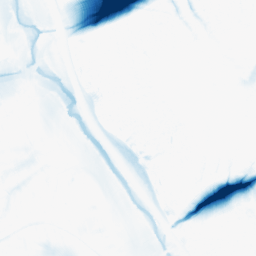
Category: morphological
Decomposition family: morphological_ellipse
Decomposition parameters: operation: closing
width: 50
height: 30
Upsampling method: quintic
Upsampling parameters: scale: 2
Upsampling scale: 2